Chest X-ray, PA view. Patient: 57 years old, sex F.
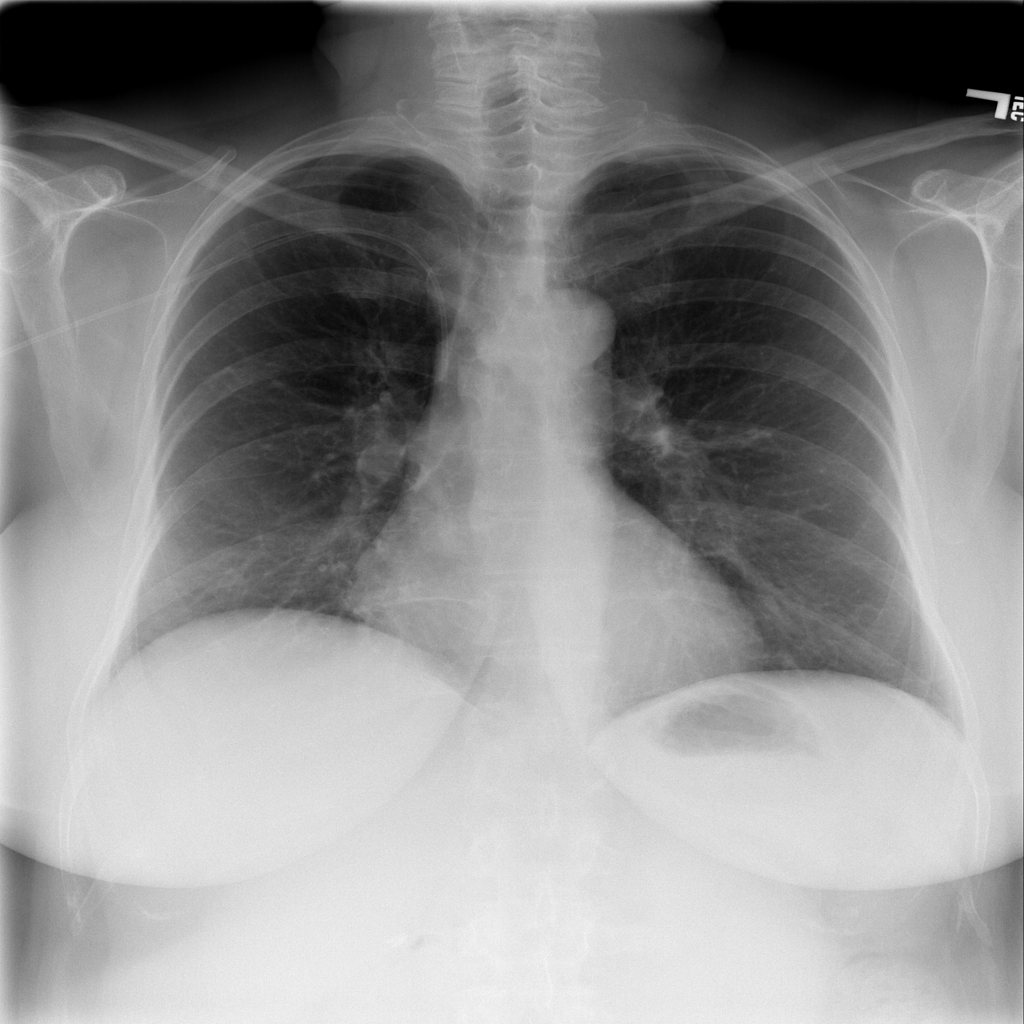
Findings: No Finding